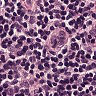
Metastatic tissue present: no